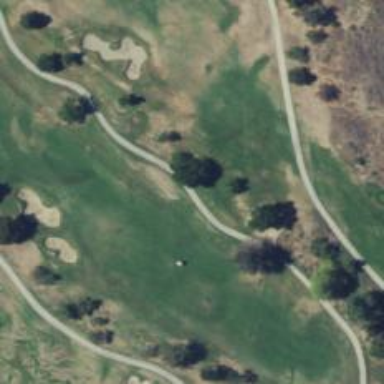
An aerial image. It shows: Path for golf carts.